Question: I am very new to reg-ex and i am not sure whats going on with this one.... however my friend gave me this to solve my issue BUT somehow it is not working....
'''
string: department_name:womens AND item_type_keyword:base-layer-underwear
reg-ex: (department_name:([\w-]+))?(item_type_keyword:([\w-]+))?
'''
desired output: array OR group
- - - - 4th: base-layer-underwearstrings can contain department_name OR item_type_keyword, BUT not mendatory, in any order
# C# Code
'''
Regex regex = new Regex(@"(department_name:([\w-]+))?(item_type_keyword:([\w-]+))?");
Match match = regex.Match(query);
if (match.Success)
if (!String.IsNullOrEmpty(match.Groups[4].ToString()))
d1.ItemType = match.Groups[4].ToString();
'''
this C# code only returns string array with 3 element
'''
1: department_name:womens
2: department_name:womens
3: womens
'''
somehow it is duplicating 1st and 2nd element, i dont know why. BUT its not return the other elements that i expect..
can someone help me please...
when i am testing the regex online, it looks fine to me...
<URL>
Thanks
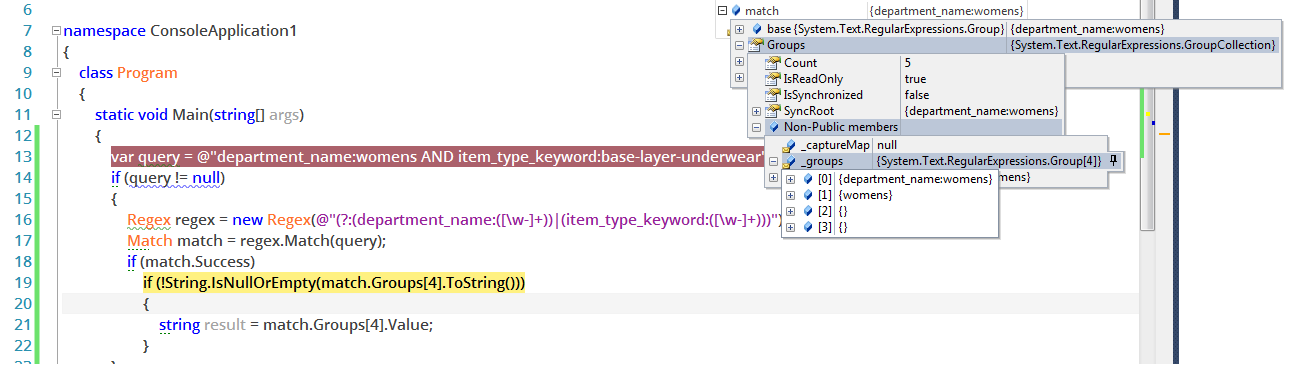
Answer: You can use something like this to get the output you have in your question:
'''
string txt = "department_name:womens AND item_type_keyword:base-layer-underwear";
var reg = new Regex(@"(?:department_name|item_type_keyword):([\w-]+)", RegexOptions.IgnoreCase);
var ms = reg.Matches(txt);
ArrayList results = new ArrayList();
foreach (Match match in ms)
{
results.Add(match.Groups[0].Value);
results.Add(match.Groups[1].Value);
}
// results is your final array containing all results
foreach (string elem in results)
{
Console.WriteLine(elem);
}
'''
Prints:
'''
department_name:womens
womens
item_type_keyword:base-layer-underwear
base-layer-underwear
'''
'match.Groups[0].Value' gives the part that matched the pattern, while 'match.Groups[1].Value' will give the part captured in the pattern.
In your first expression, you have 2 capture groups; hence why you have twice 'department_name:womens' appearing.
(Added this part in edit)
The loop then allows you to iterate over each of the matches, which you cannot exactly do with 'if' and '.Match()' (which is better suited for a single match, while here I'm enabling multiple matches so the order they are matched doesn't matter, or the number of matches).
<URL>
---
'''
(?:
department_name # Match department_name
| # Or
item_type_keyword # Match item_type_keyword
)
:
([\w-]+) # Capture \w and - characters
'''